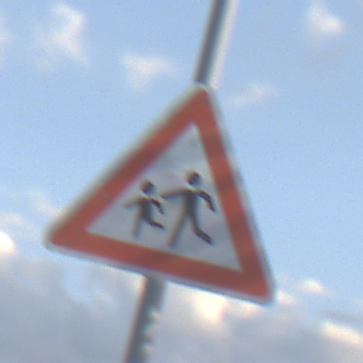
Verkehrszeichen: KinderRechts
Umgebung: Outdoor, Nature
Tageszeit: SunriseSunset
Wetter: PartlyCloudy
Licht: Natural
Jahreszeit: NotSpecified
Kontrast: LowContrast